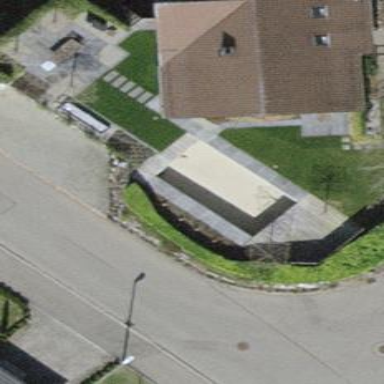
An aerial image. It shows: Swimming pool located in leisure land.